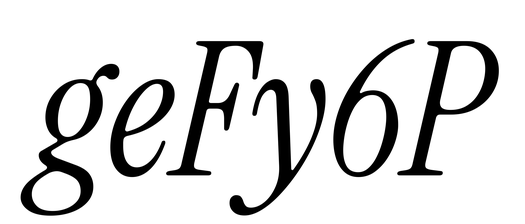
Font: InstrumentSerif-Italic